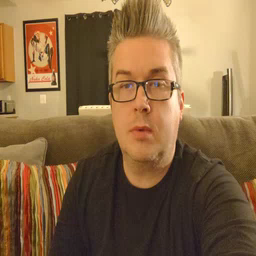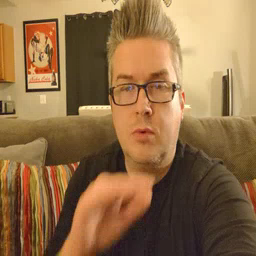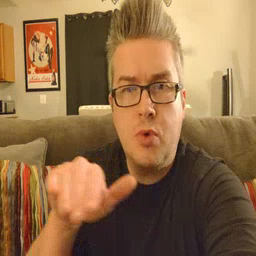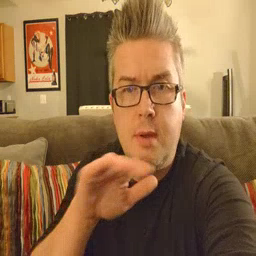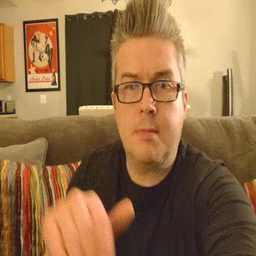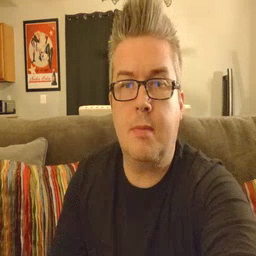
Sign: pool